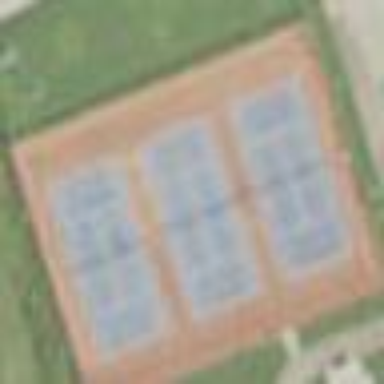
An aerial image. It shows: Tennis court on pitch designated for leisure land.